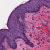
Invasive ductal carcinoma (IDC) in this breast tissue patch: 0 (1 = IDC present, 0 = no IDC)